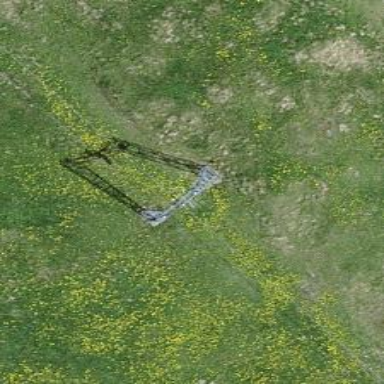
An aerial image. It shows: Pylon used for aerialway.